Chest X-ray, AP view. Patient: 14 years old, sex M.
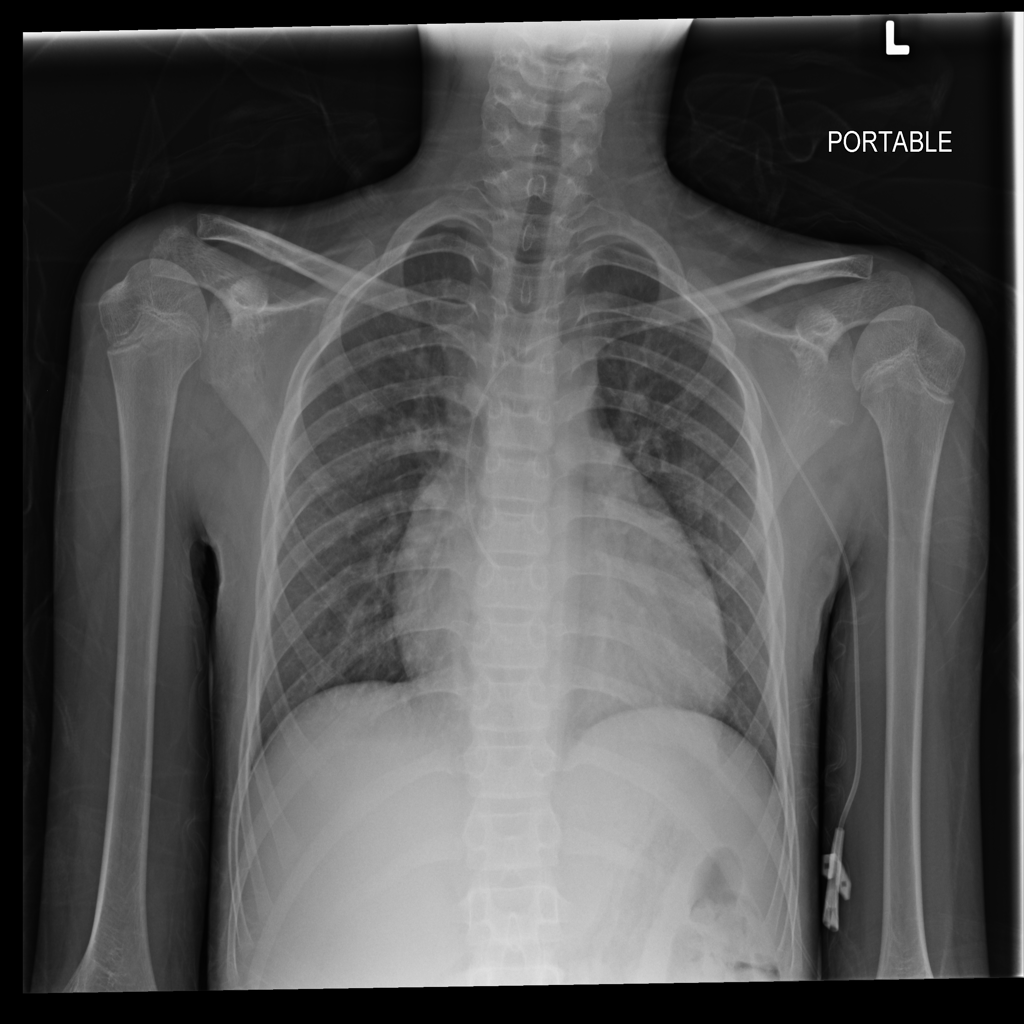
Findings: Cardiomegaly, Edema, Infiltration, Nodule